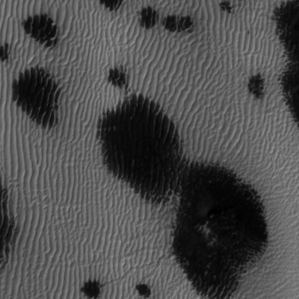
Label: frost